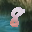
Label: 8